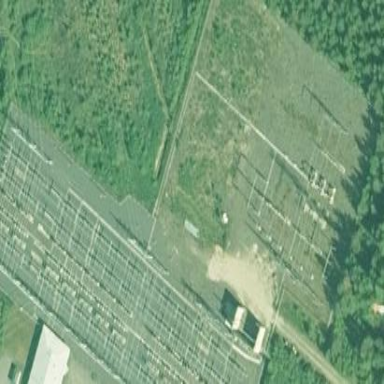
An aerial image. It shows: Fenced power substation at the transmission level.